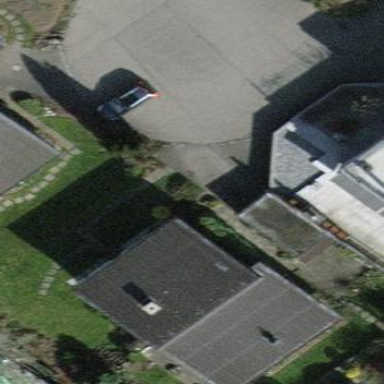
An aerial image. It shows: Detached building.